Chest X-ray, AP view. Patient: 16 years old, sex F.
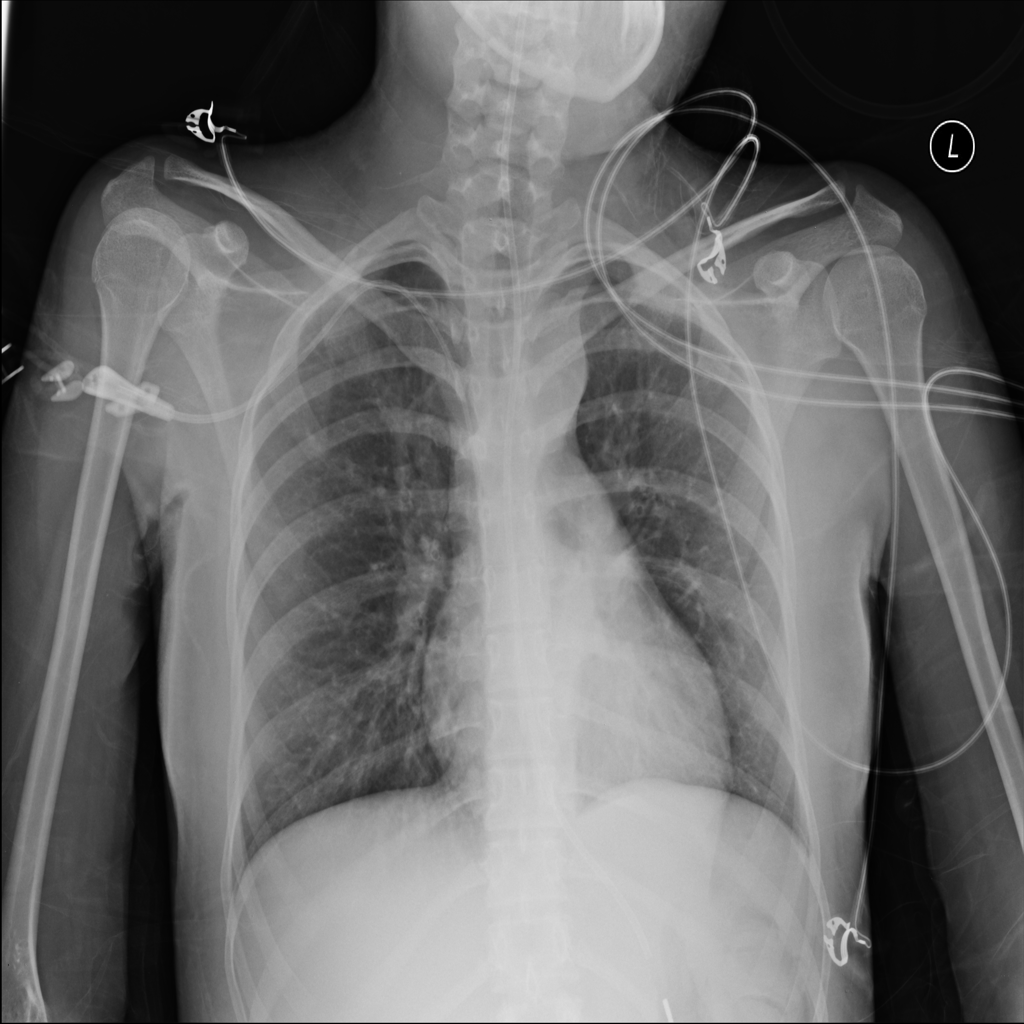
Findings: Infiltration